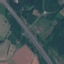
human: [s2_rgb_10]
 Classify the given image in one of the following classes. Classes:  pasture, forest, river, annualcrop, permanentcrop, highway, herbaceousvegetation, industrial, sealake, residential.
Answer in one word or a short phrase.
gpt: Highway